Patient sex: M
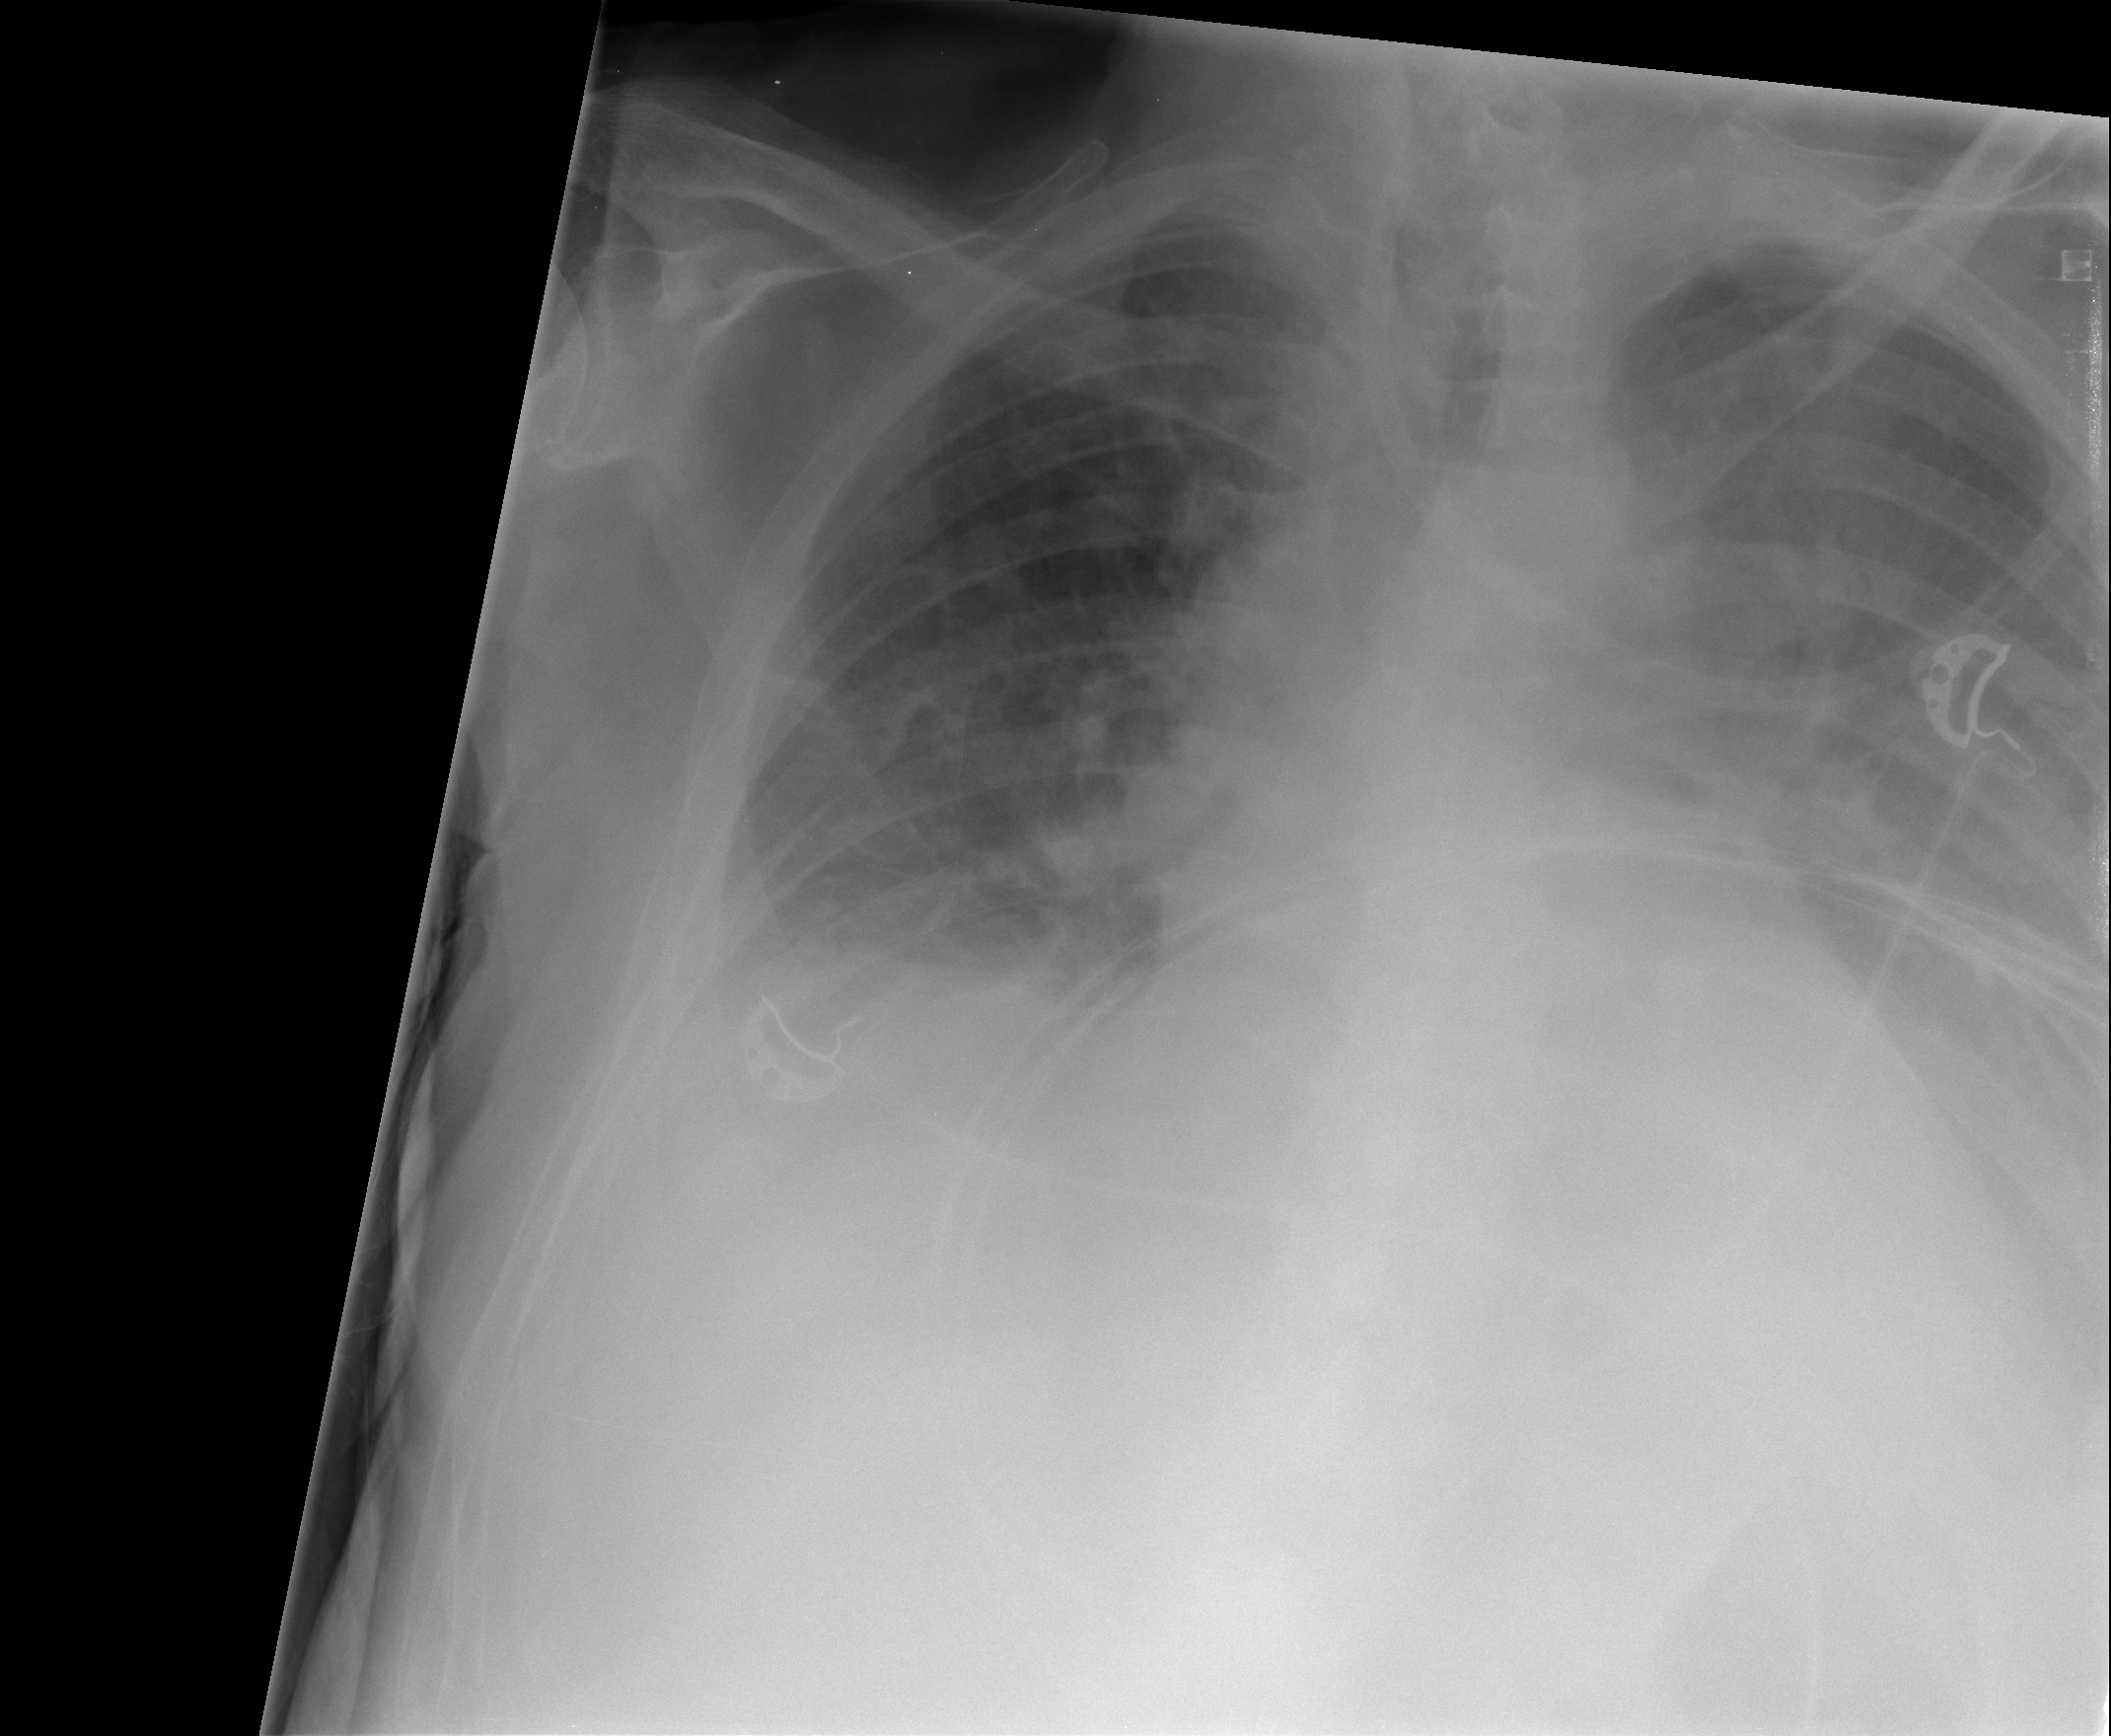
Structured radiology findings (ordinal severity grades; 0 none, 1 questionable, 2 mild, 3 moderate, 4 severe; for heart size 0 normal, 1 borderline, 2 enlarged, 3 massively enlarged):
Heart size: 0
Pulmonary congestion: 2
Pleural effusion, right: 2
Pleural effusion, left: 2
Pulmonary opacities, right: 0
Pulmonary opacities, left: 2
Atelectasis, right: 2
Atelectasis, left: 2